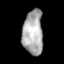
Tissue: lung
Cell type: T cells
Senescence score: 0.1804
Nuclear area (px): 889
Mean DAPI intensity: 171.534